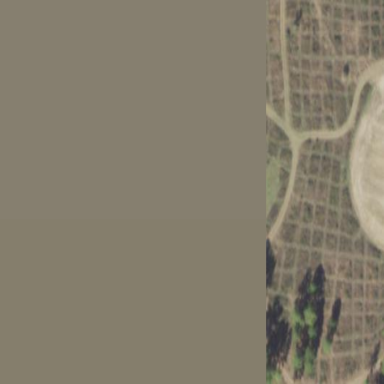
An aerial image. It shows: Orchard.